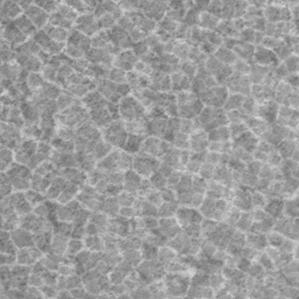
Label: frost